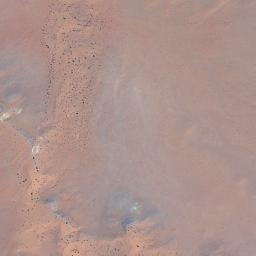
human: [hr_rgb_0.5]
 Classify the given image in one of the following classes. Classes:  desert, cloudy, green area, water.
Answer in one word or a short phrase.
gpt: desert